Aerial crown-view tile of a tropical tree (Barro Colorado Island, Panama), acquired 20240716:
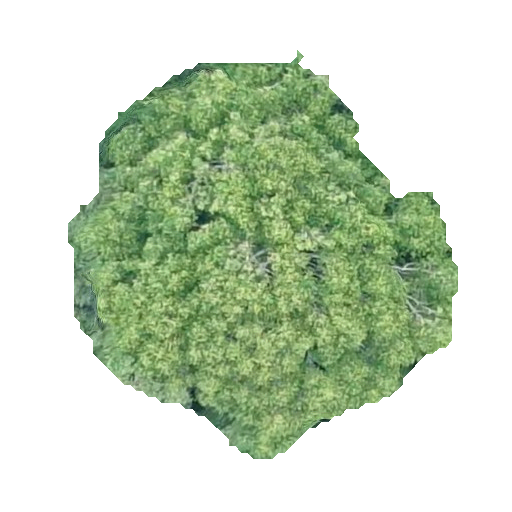
Species: Guatteria lucens
GBIF accepted scientific name: Guatteria lucens
Crown area: 167.688 m²